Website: lowes
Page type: customer-info-address
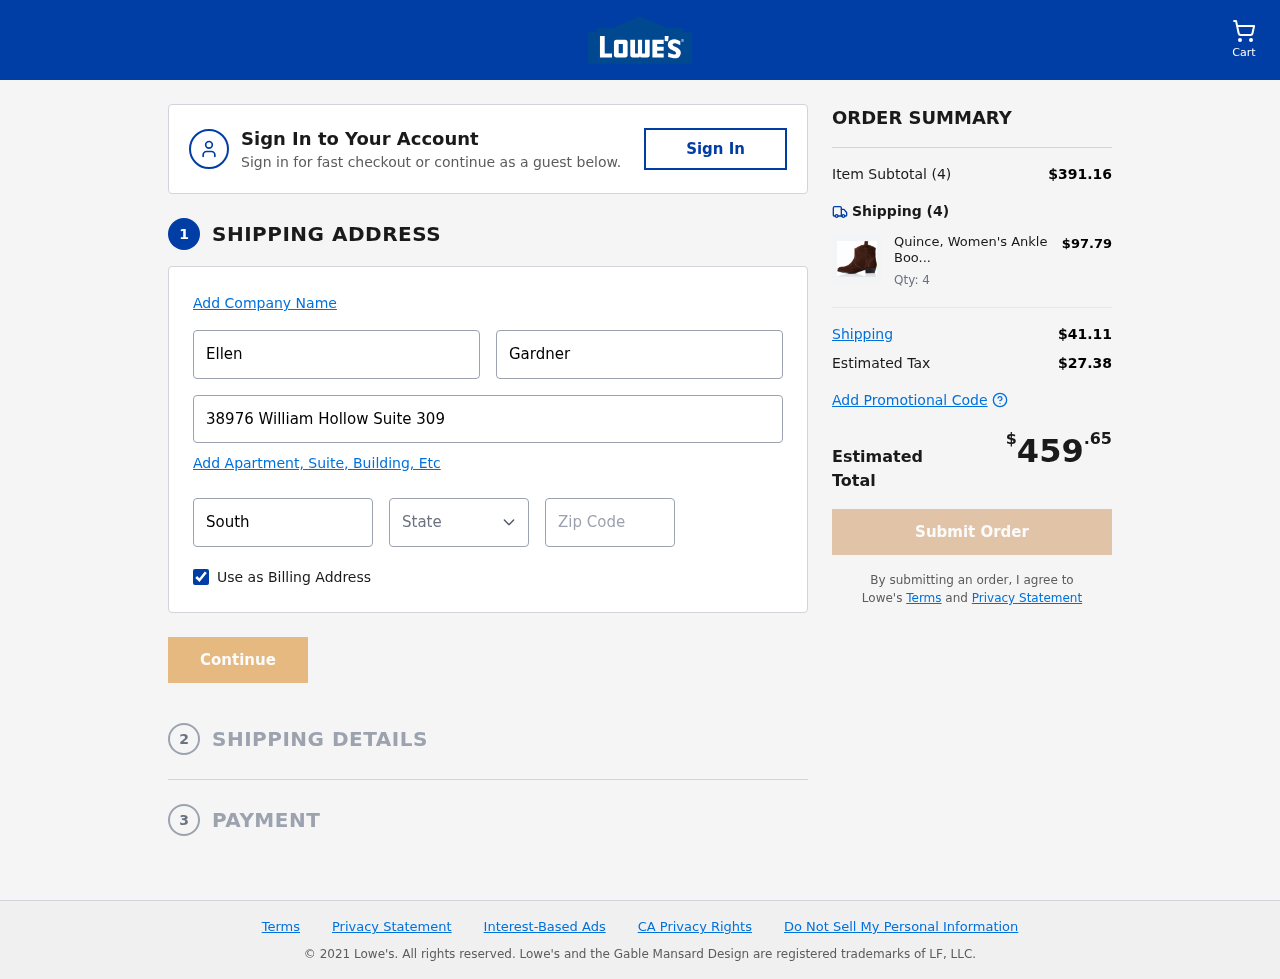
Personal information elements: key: PII_CITY
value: South Cindy
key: PII_FIRSTNAME
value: Ellen
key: PII_LASTNAME
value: Gardner
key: PII_POSTCODE
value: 66314
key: PII_STATE_ABBR
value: WA
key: PII_STREET
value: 38976 William Hollow Suite 309
Product elements: key: PRODUCT1_NAME
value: Quince, Women's Ankle Boots
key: PRODUCT1_PRICE
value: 97.79
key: PRODUCT1_QUANTITY
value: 4
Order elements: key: ORDER_NUM_ITEMS
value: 4
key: ORDER_SUBTOTAL
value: $391.16
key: ORDER_NUM_ITEMS2
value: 4
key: ORDER_SHIPPING_COST
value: $41.11
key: ORDER_TAX
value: $27.38
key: ORDER_TOTAL
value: $459.65